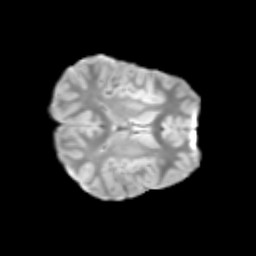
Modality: T2w
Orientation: axial
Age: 12
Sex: male
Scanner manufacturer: siemens
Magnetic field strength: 3 T
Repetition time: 3.8 s
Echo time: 0.07 s